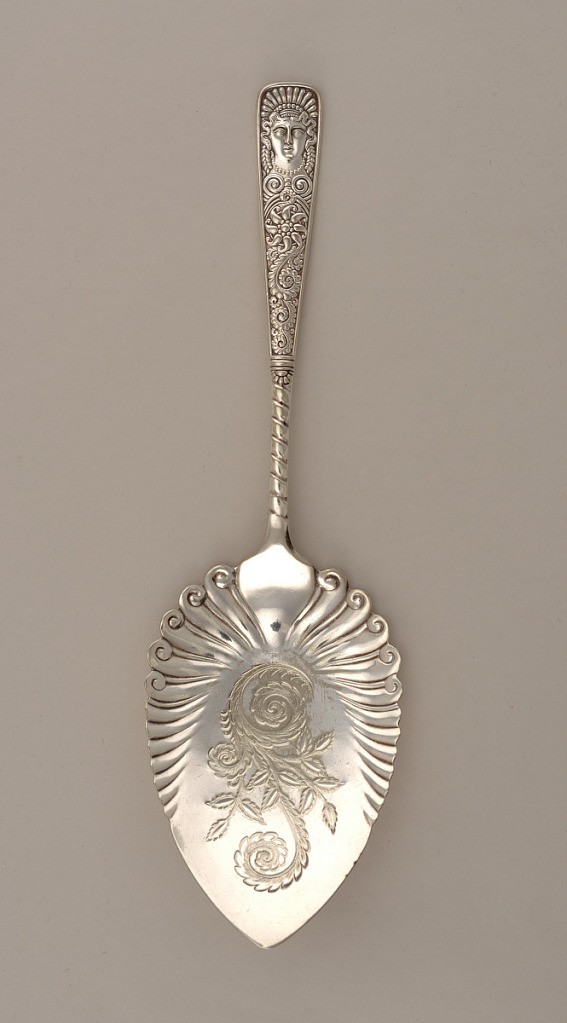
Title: "Assyrian Head" Pattern Pie Server
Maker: Meriden Silver Plate Company, Meriden, Connecticut, 1869–1898
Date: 1885–86
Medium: silver plated, metal
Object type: server
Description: Spade-shaped blade, decorated with radiating scrolls along edge of bottom half, forming reeded surface on obverse and fluted service on reverse side, and scalloped edge on both. Center of blade decorated with engraved scrolling foliate motif. Narrow neck and stem, decorated with diagonal reeding halfway down handle, meeting setting sun motif above banded section. Stem continues, flaring towards terminal, decorated with scrolling foliate pattern, including sun with scrolling rays. Terminating in crowned antique style "Assyrian" head with laurel surrounding neck. Terminal of slightly rounded rectagular shape, with subtle upturn. Reverse side of handle devoid of ornamentation, with plain polished surface.